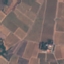
Land use / land cover: PermanentCrop